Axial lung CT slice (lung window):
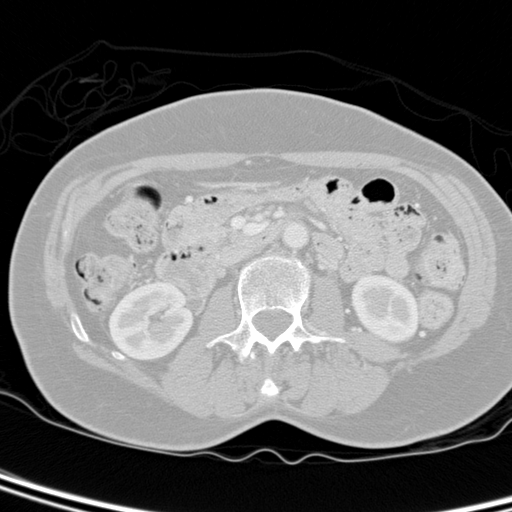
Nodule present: no